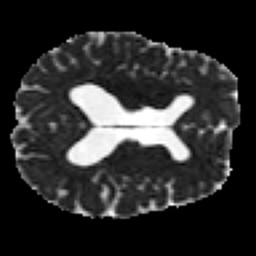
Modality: MD
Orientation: axial
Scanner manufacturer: siemens
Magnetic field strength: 3 T
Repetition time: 7.8 s
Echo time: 0.09 s